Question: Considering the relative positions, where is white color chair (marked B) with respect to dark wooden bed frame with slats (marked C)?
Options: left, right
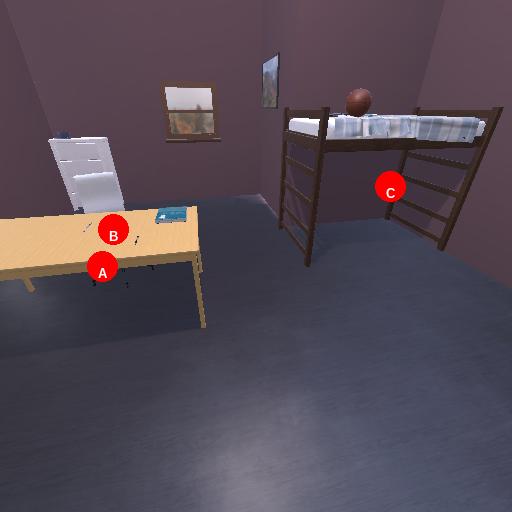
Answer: left